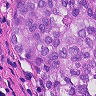
Metastatic tissue present: yes